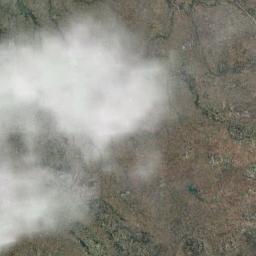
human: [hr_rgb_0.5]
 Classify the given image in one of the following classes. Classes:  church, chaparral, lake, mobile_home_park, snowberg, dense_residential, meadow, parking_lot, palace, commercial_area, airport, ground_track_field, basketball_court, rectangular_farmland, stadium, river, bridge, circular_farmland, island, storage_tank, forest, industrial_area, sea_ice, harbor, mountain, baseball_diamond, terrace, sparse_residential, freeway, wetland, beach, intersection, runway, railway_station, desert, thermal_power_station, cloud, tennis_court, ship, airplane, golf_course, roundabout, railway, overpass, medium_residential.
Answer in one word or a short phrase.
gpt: cloud